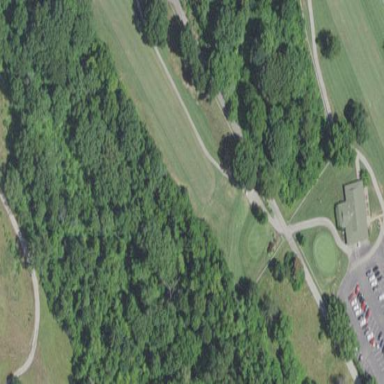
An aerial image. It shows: Grassy area designated as golf fairway.